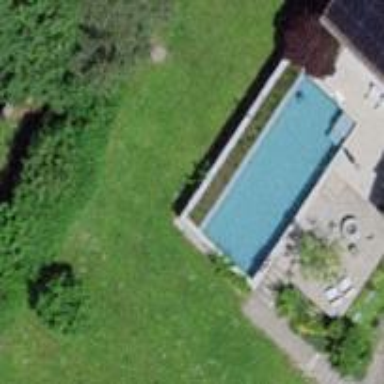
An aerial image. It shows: Swimming pool located in leisure land.